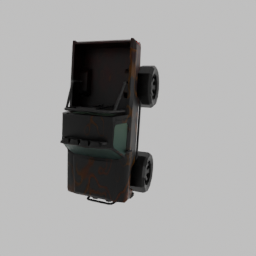
Label: mechanical